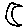
Label: moon